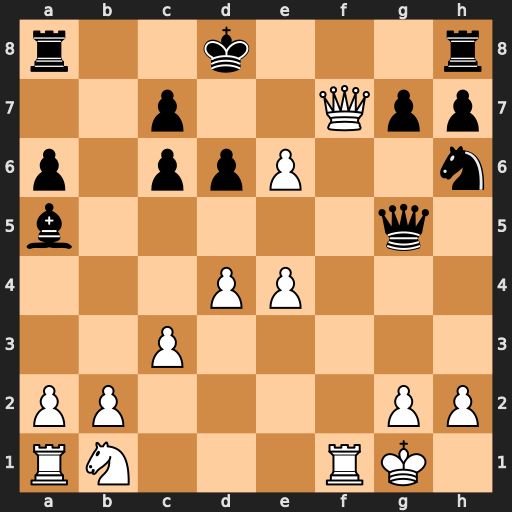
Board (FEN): r2k3r/2p2Qpp/p1ppP2n/b5q1/3PP3/2P5/PP4PP/RN3RK1
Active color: w
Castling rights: -
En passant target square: -
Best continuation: Qd7#